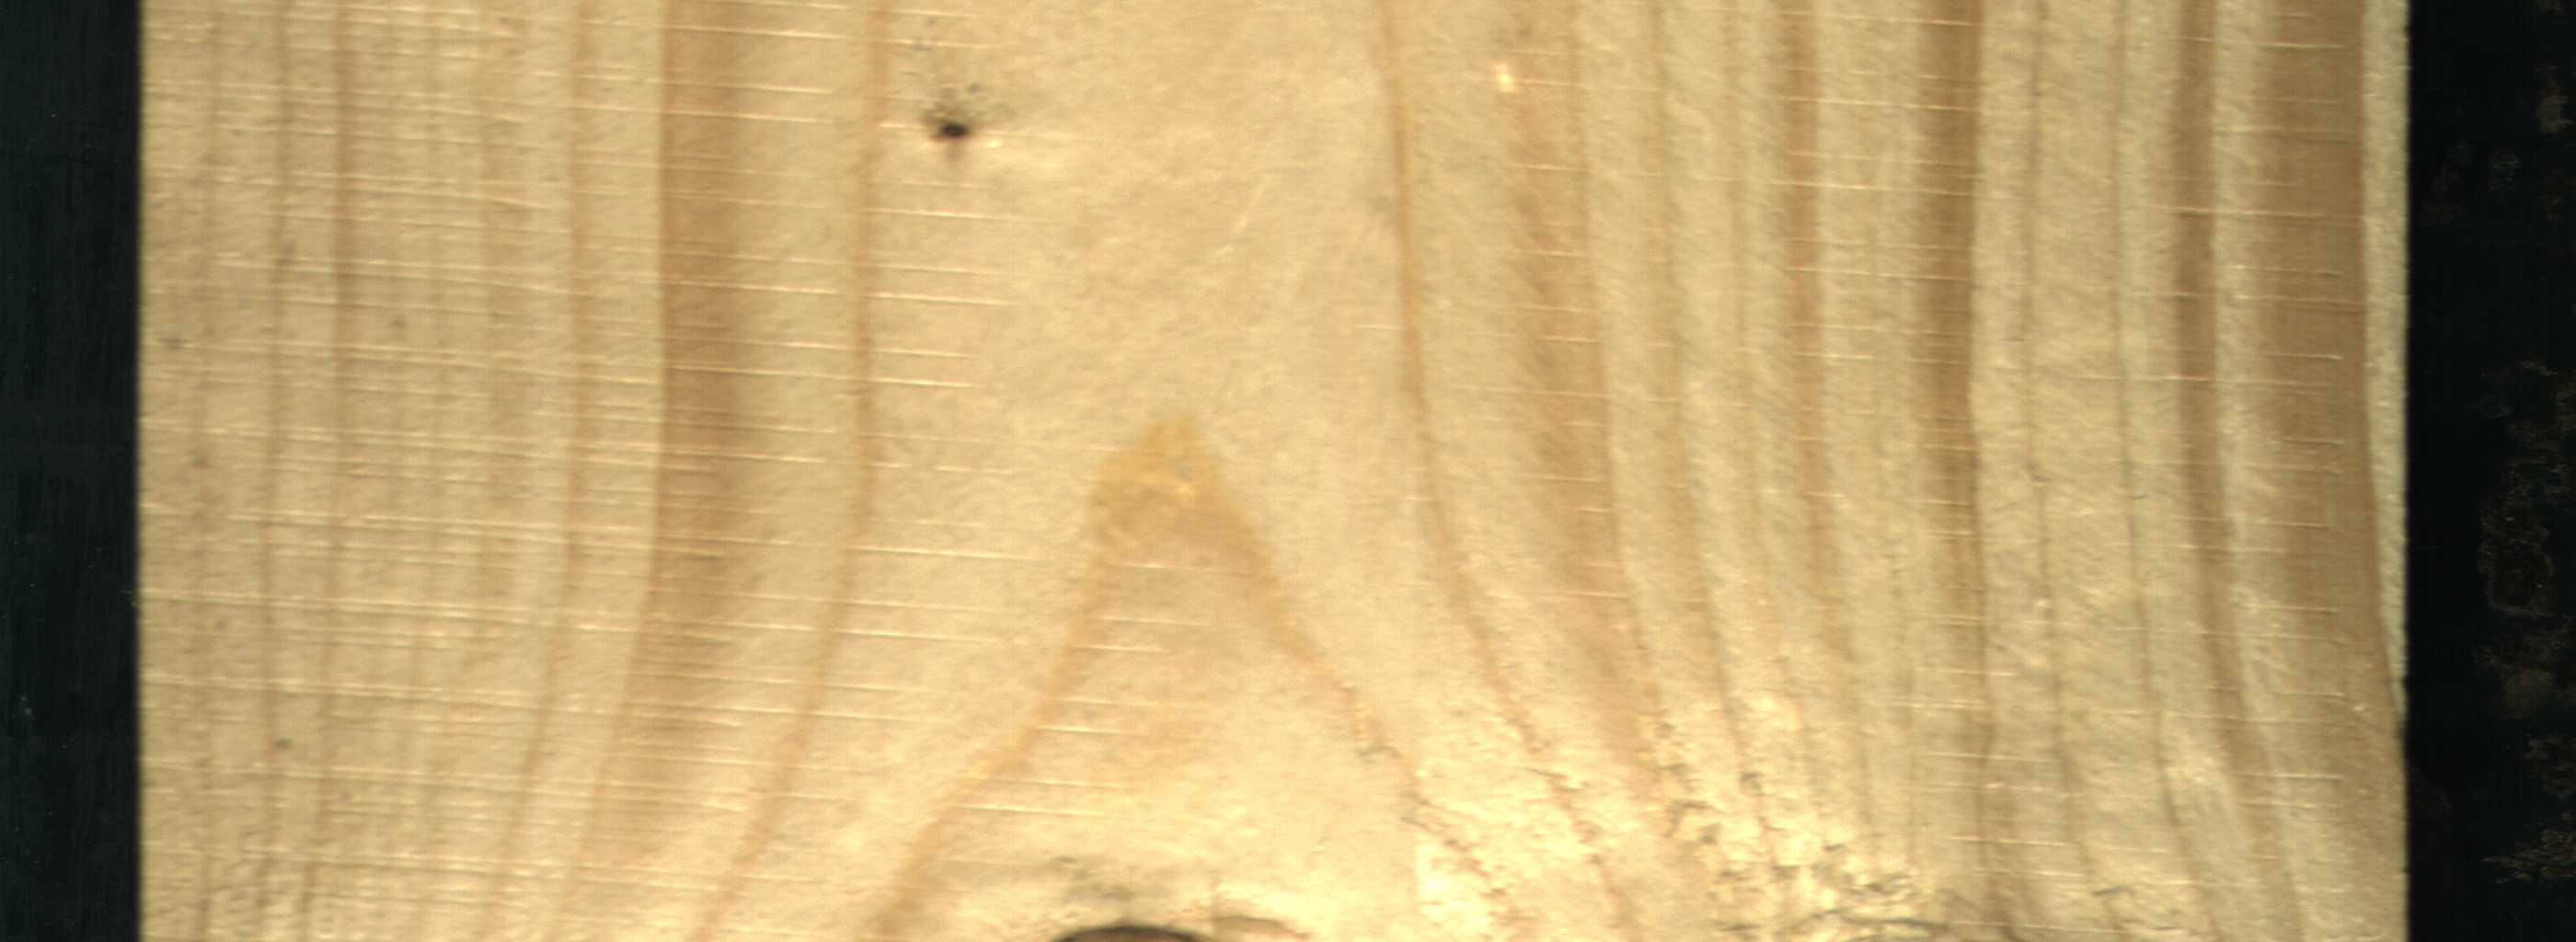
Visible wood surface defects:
Dead_Knot
Live_Knot